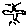
Label: bird